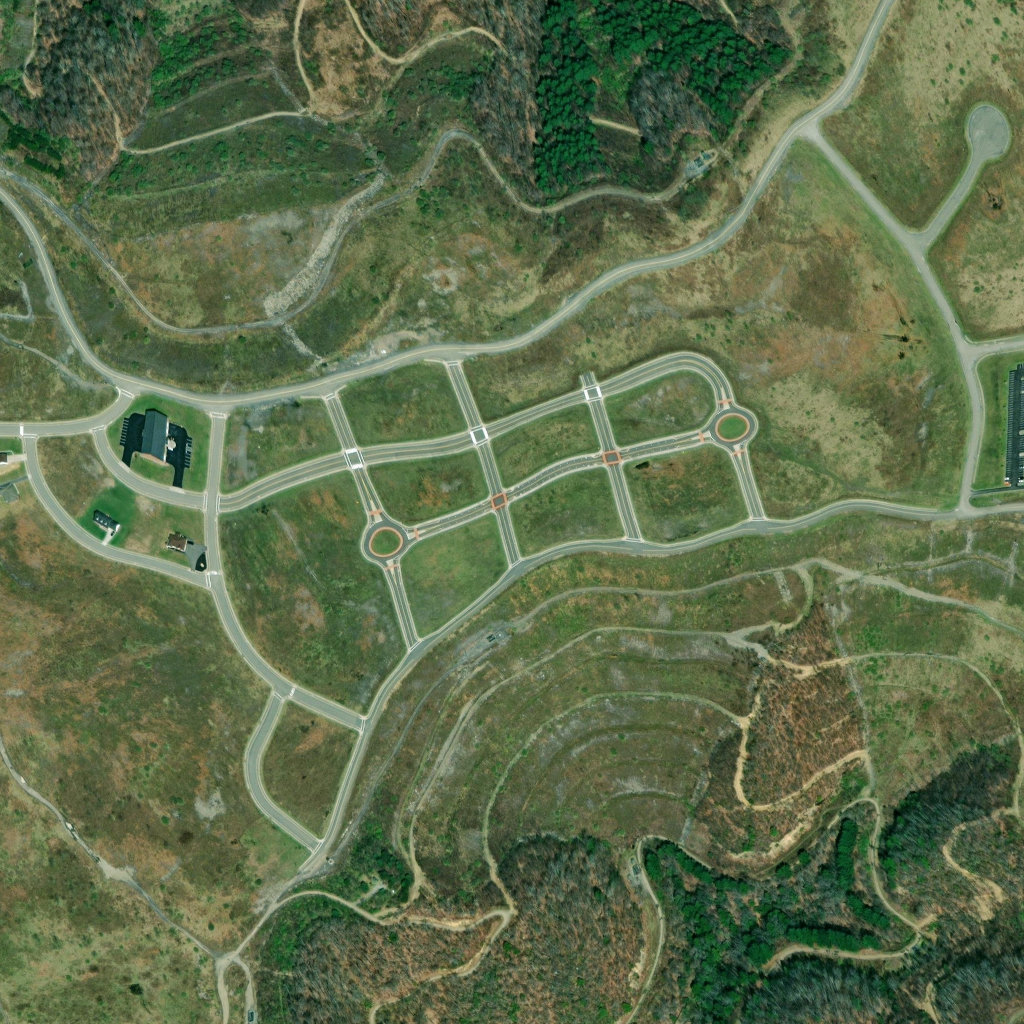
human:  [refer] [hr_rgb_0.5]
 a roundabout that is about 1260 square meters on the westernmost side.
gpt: <box>[[34, 50, 39, 55, 0]]</box>